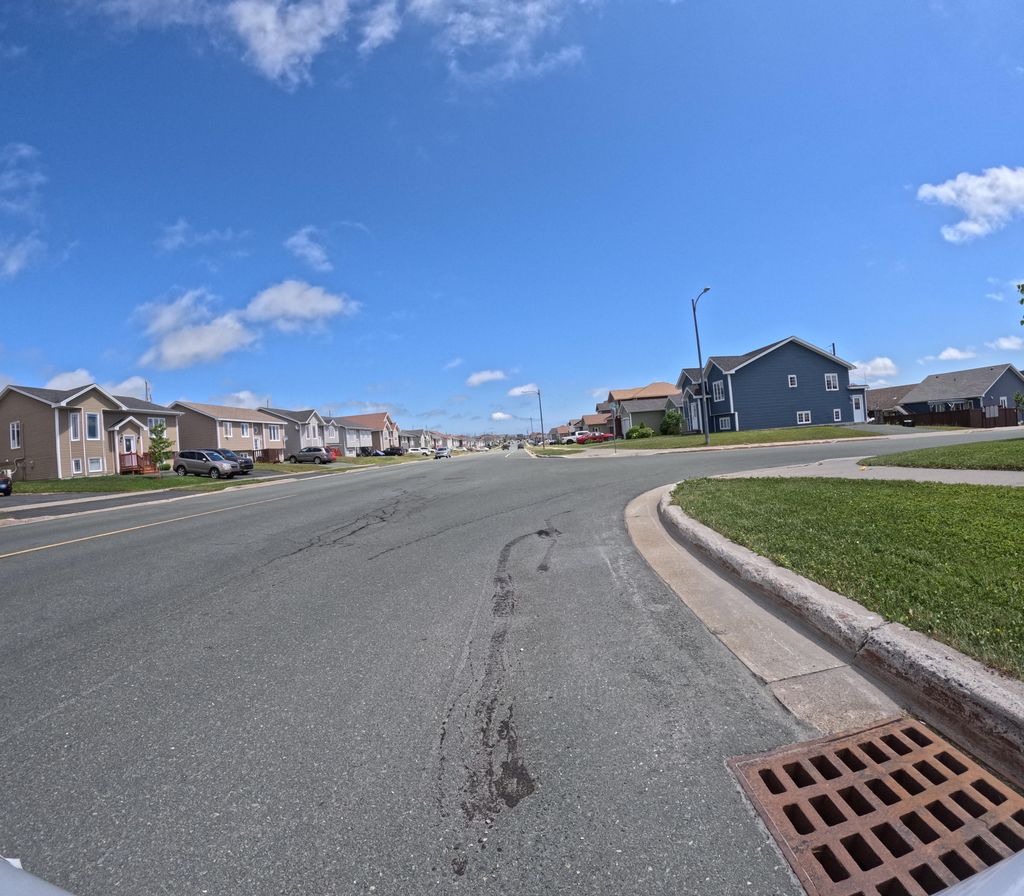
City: st_johns